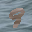
Label: 9